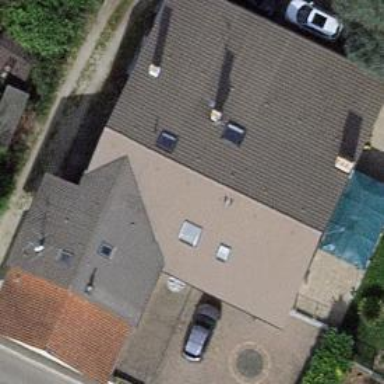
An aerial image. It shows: Semi-detached house.